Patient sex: M
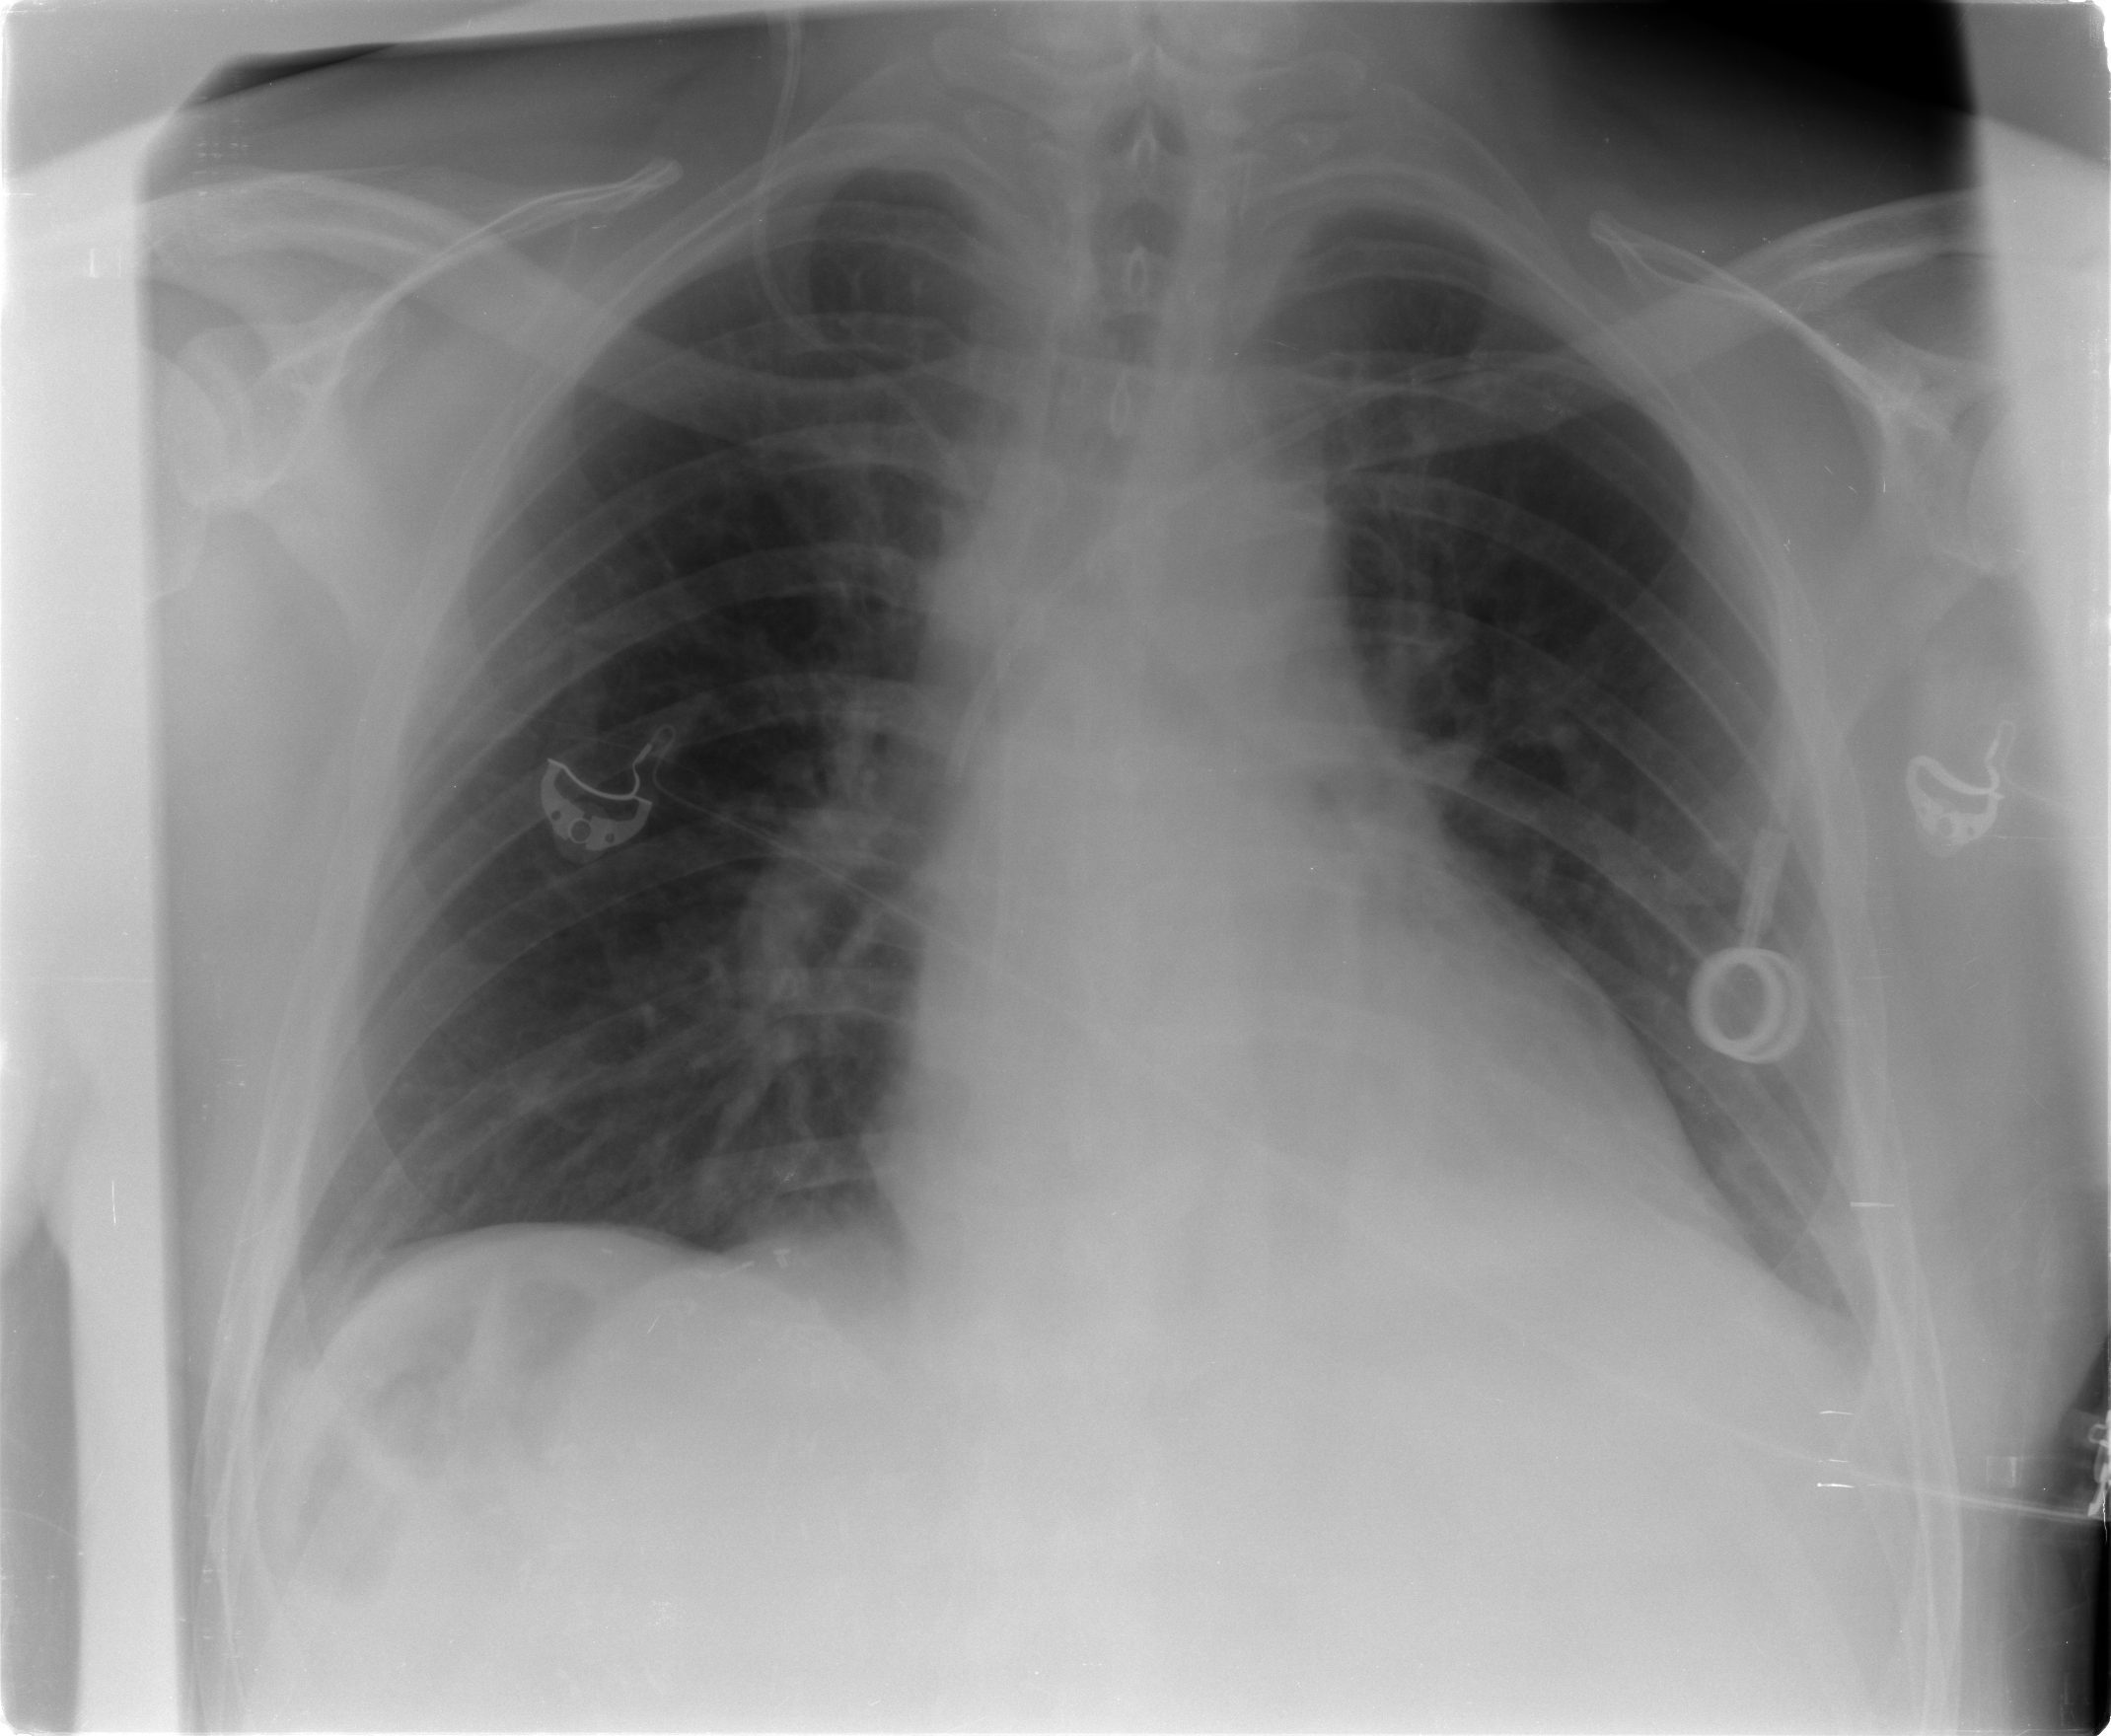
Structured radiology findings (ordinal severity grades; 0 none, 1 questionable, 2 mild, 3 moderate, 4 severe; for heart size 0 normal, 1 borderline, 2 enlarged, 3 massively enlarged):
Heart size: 0
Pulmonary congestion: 0
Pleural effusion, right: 0
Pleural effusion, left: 2
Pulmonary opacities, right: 0
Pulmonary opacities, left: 0
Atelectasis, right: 0
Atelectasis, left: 0